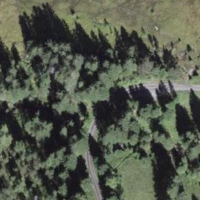
EUNIS habitat code: 26
Species observed at this site:
Epipactis helleborine
Epipactis atrorubens